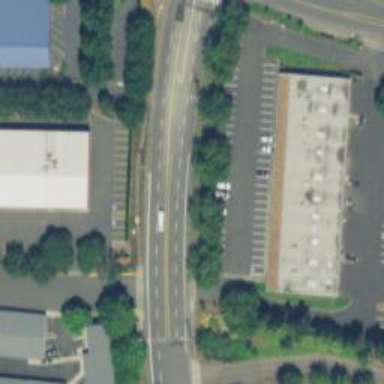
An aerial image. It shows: Primary highway with sidewalk on the left side.